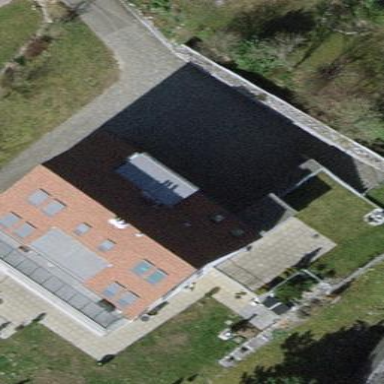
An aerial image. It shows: Building with gabled roof.